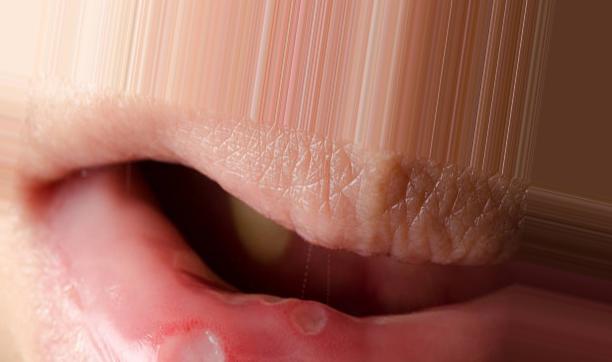
Condition: Mouth Ulcer